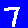
Digit: 7